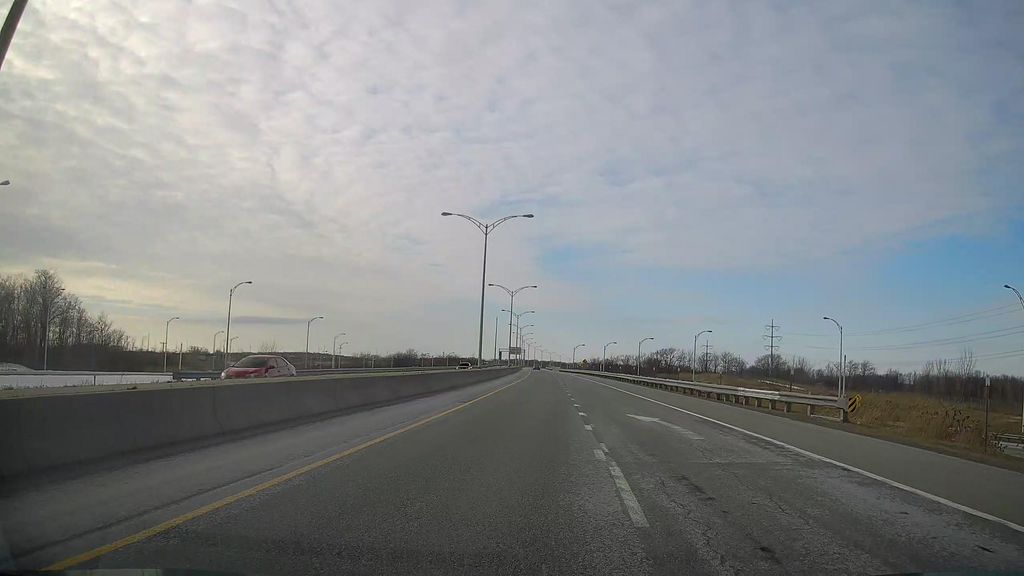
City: montreal